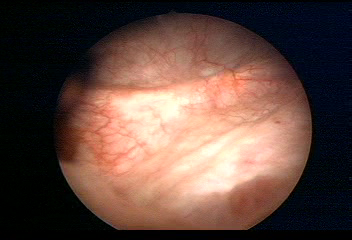
Modality: WLC
Class: Normal mucosa
Bladder cancer association: No